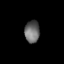
Tissue: lung
Cell type: Epithelial cells
Senescence score: 0.6185
Nuclear area (px): 325
Mean DAPI intensity: 105.212